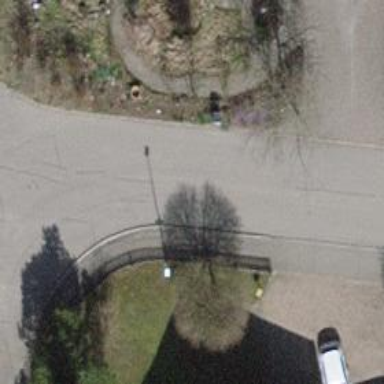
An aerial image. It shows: Smooth asphalt road in residential area.